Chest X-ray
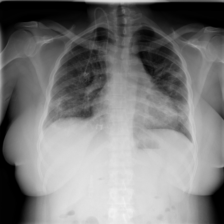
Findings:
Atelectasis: negative
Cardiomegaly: negative
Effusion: negative
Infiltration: positive
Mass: negative
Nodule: negative
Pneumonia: negative
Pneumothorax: negative
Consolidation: negative
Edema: negative
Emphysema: negative
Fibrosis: negative
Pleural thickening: negative
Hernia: negative